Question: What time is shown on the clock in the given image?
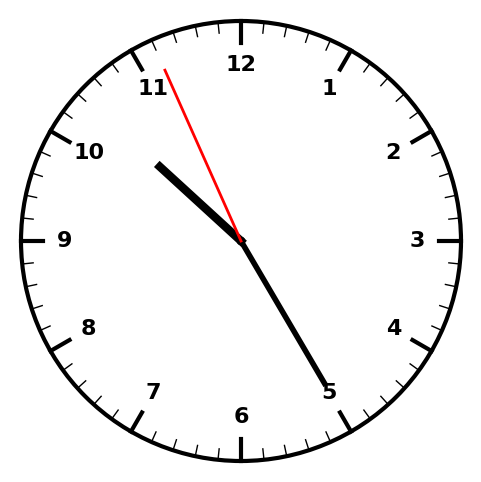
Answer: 10:24:56